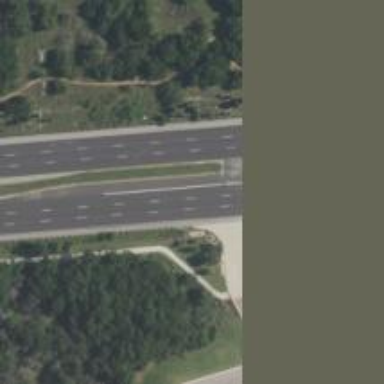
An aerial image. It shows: Secondary link road with asphalt surface.